Question: I have a stack of Divs created with ng-repeat. <URL>
Quick Image:

Is it possible to create this stack of div work like a slider? Like:
- -
'''
<div class="col-md-2-4"
ng-repeat="card in cards"
ng-style="{left: 2 * $index + 'px', top: 2 * $index + 'px', 'z-index': (cards.length - $index)}">
<ul class="list-unstyled cs-tag-item-grp">
<li class="clearfix" ng-repeat="value in card.cardItem">
<div class="pull-left">
{{value.keys}}
</div>
</li>
</ul>
<div class="keys">
<button type="button" class="btn btn-pre">Previous</button>
<button type="button" class="btn btn-next">Next</button>
</div>
'''
It will really help me if this is possible.
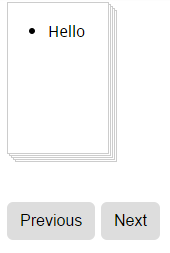
Answer: Okay, this is fun. Here is how you can do it. By clicking buttons lets calculate the index of the new top card. Anything with the index lower then new calculated one should be hidden. In order to hide card with nice animations it's optimal to use CSS classes with arbitrary transition rules.
As the result HTML will look something like this:
'''
<div class="col-md-2-4"
ng-class="{'card-hide': index > $index + 1}"
ng-repeat="card in cards"
ng-style="{left: 2 * $index + 'px', top: 2 * $index + 'px', 'z-index': (cards.length - $index)}">
<ul class="list-unstyled cs-tag-item-grp">
<li class="clearfix" ng-repeat="value in card.cardItem">
<div class="pull-left">
{{value.keys}}
</div>
</li>
</ul>
</div>
<div class="keys">
<button type="button" class="btn btn-next" ng-click="index = index < cards.length ? index + 1 : cards.length">Next</button>
<button type="button" class="btn btn-pre" ng-click="index = index > 1 ? index - 1 : 1">Previous</button>
</div>
'''
where starting index is defined in controller as:
'''
$scope.index = 1;
'''
Slide/fade effect is handled by very simple CSS rule:
'''
.card-hide {
left: -100px !important;
opacity: 0 !important;
}
'''
<URL>